Interaction volume radius: 5 \u00c5
Interaction volume height: 20 \u00c5
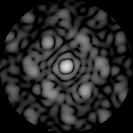
Disorder parameter: 0.5319